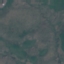
Label: HerbaceousVegetation